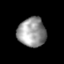
Tissue: skin
Cell type: Fibroblasts
Senescence score: 0.726
Nuclear area (px): 803
Mean DAPI intensity: 151.753